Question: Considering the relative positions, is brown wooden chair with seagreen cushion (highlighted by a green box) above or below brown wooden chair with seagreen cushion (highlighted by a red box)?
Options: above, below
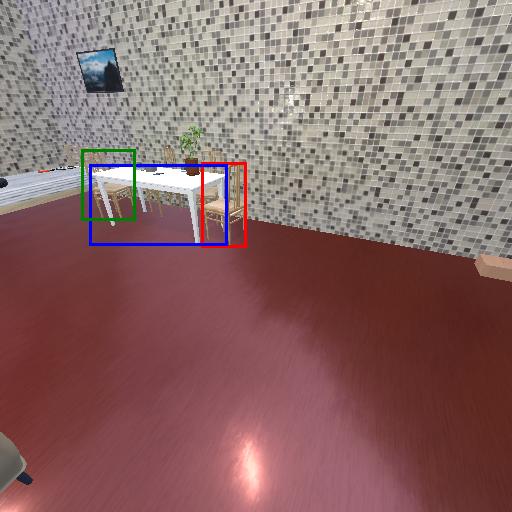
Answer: above